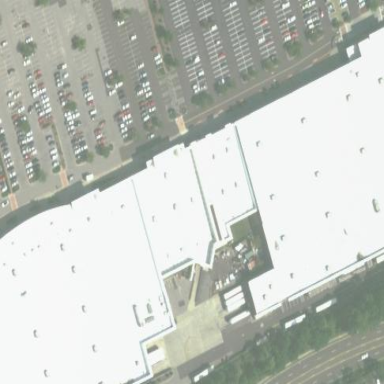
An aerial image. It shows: Retail building.